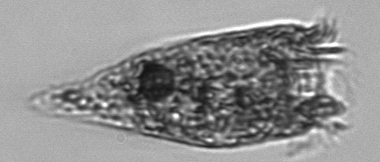
Label: Strombidium_conicum